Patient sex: F
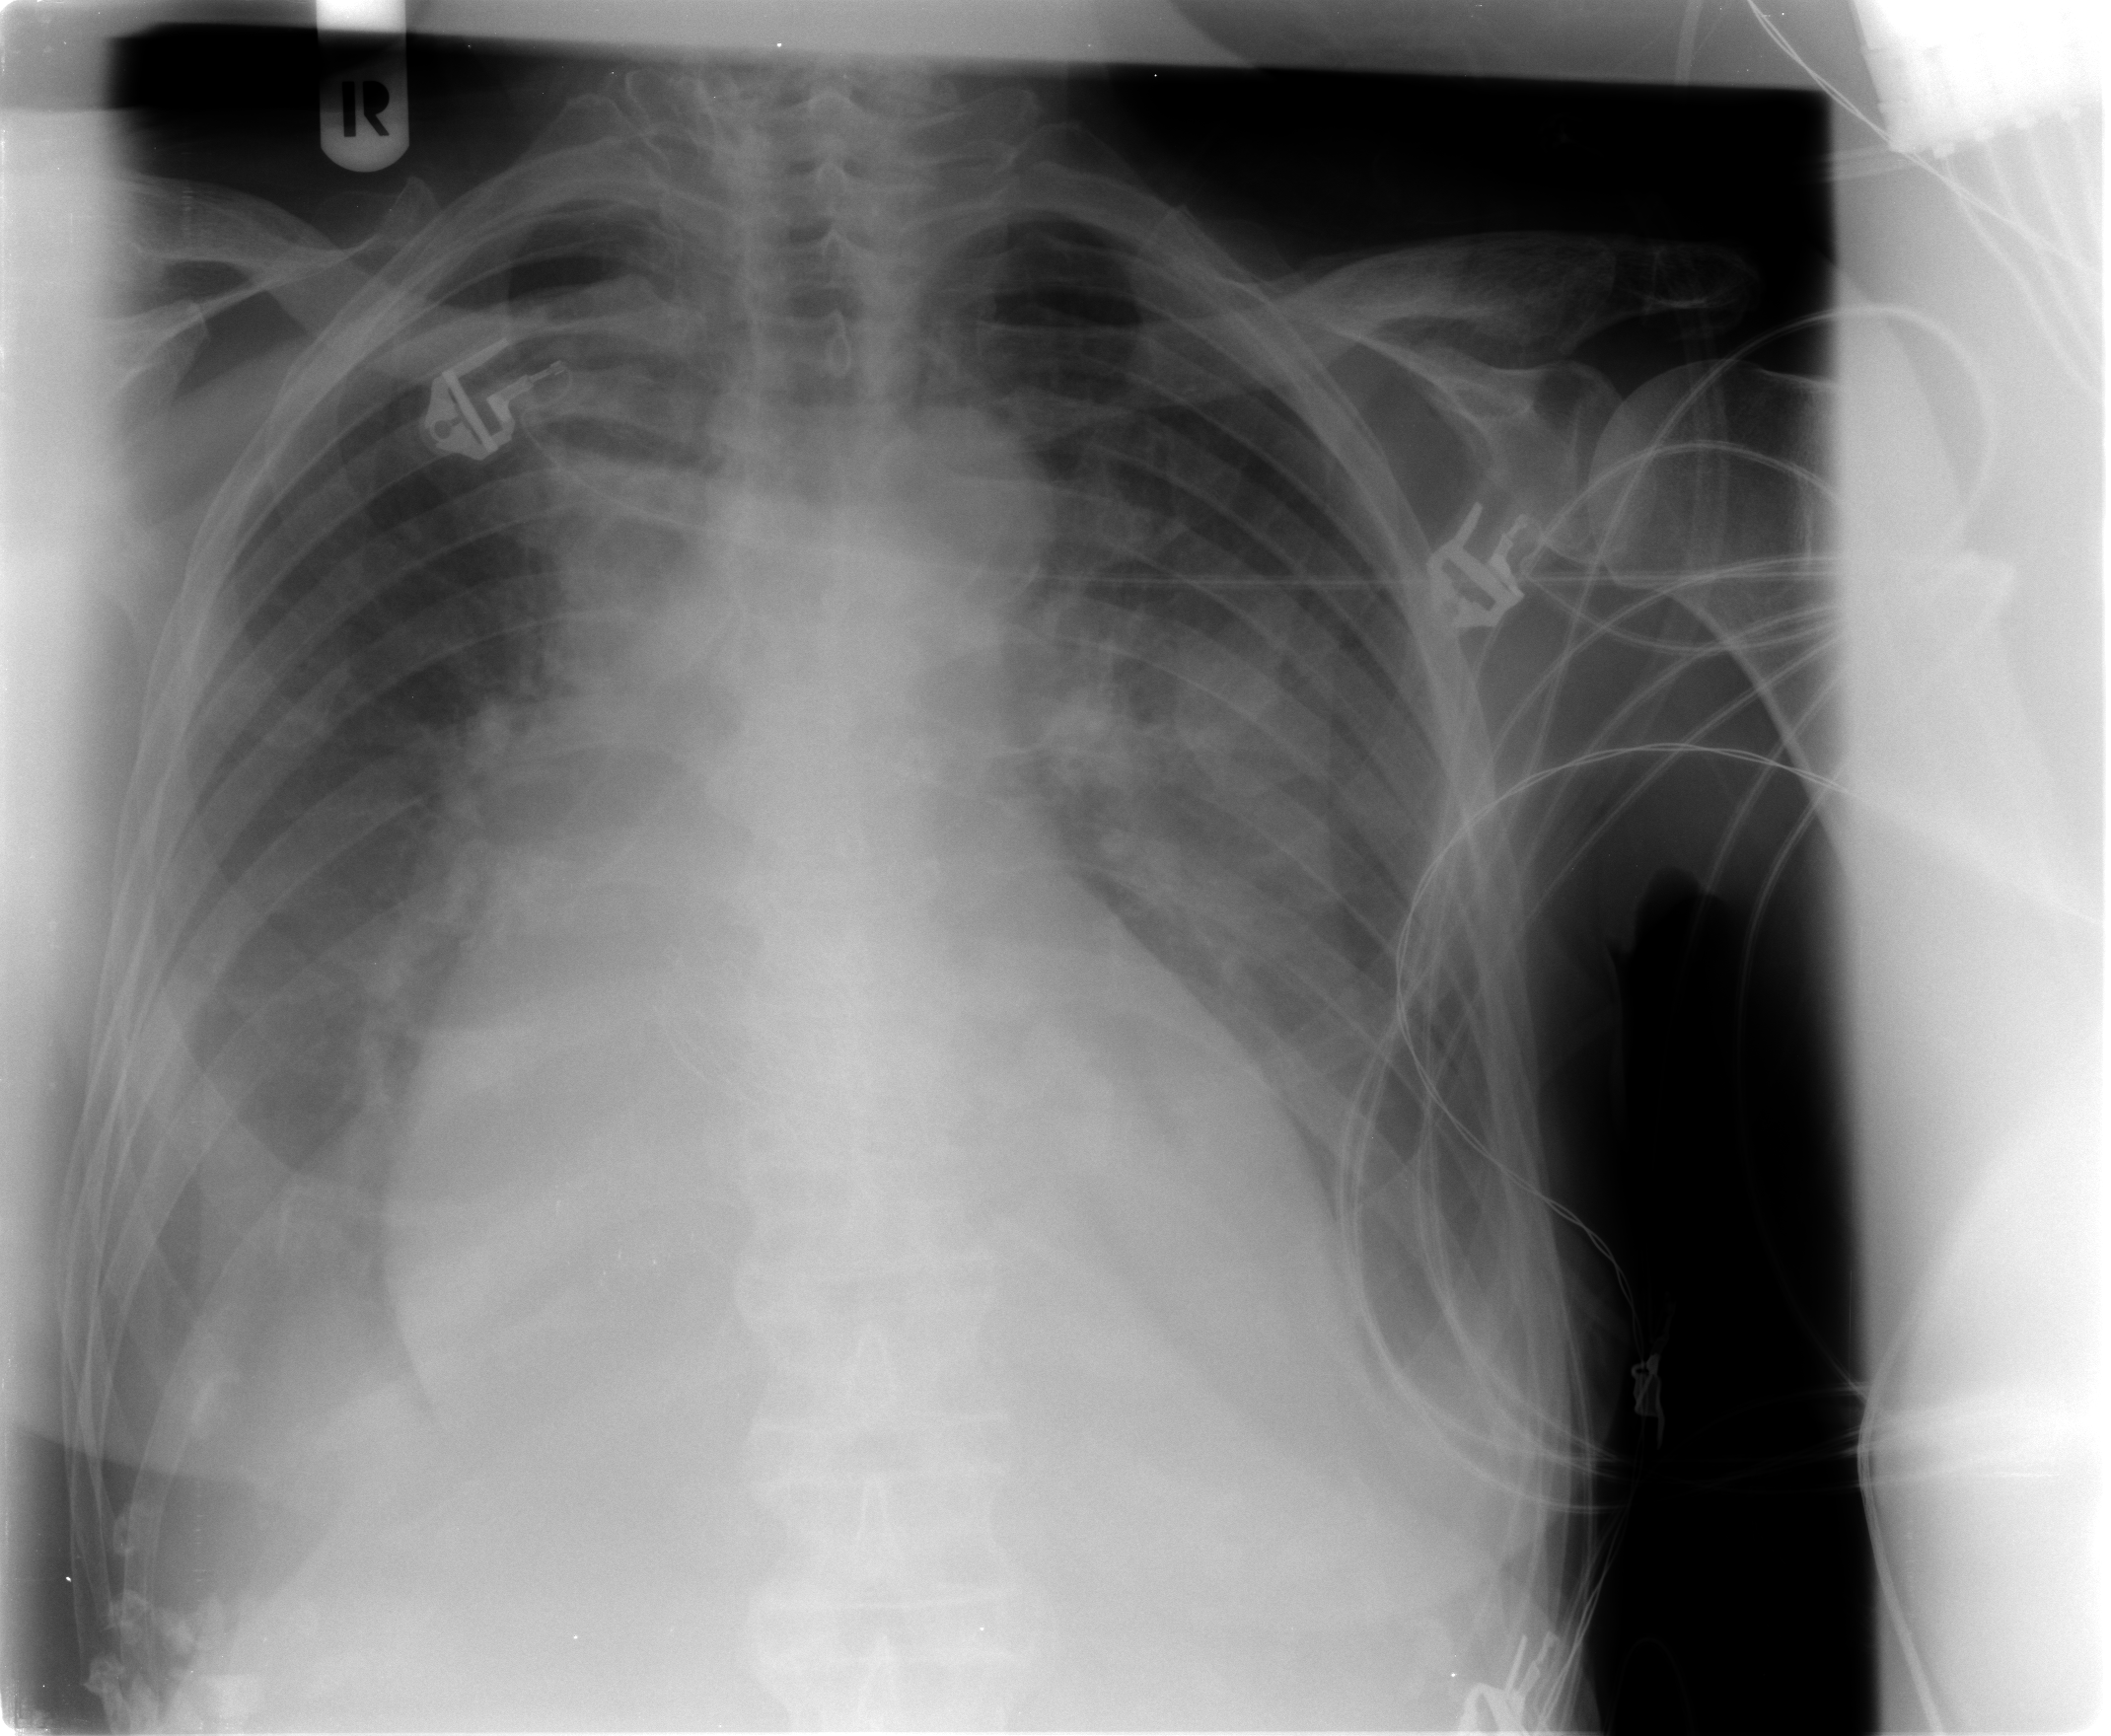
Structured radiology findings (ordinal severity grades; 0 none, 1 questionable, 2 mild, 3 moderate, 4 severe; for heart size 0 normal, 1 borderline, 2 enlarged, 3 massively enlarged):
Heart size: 2
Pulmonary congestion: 2
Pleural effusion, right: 2
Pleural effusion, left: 2
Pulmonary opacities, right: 3
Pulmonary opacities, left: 3
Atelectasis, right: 2
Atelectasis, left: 2